【题型】解答题　【知识点】平面几何　【难度】medium
如图所示，在扇形 \(AOB\) 中，\(\angle AOB\) 为锐角，四边形 \(OMPN\) 是平行四边形，点 \(P\) 在弧 \(\widehat{AB}\) 上，点 \(M\)，\(N\) 分别在线段 \(OA\)，\(OB\) 上，\(|OP|=2\sqrt{3}\)，\(\overrightarrow{OA}\cdot\overrightarrow{OB}=6\)，记 \(\angle POB = \theta\)。

(1) 当 \(\theta = \frac{\pi}{6}\) 时，求 \(\overrightarrow{OP}\cdot\overrightarrow{NB}\)；

(2) 请写出阴影部分的面积 \(S\) 关于 \(\theta\) 的函数关系式，并求当 \(\theta\) 为何值时，\(S\) 取得最小值。
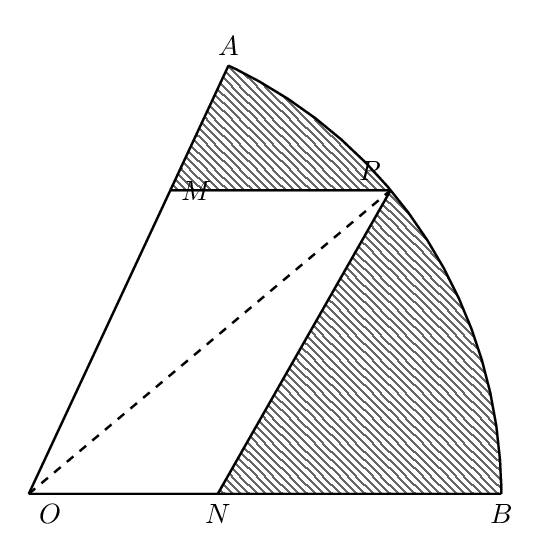
【解答】
\textbf{【答案】}
(1) \(6\sqrt{3}-6\)

(2) \(2\pi - 2\sqrt{3}\)

\noindent
\textbf{【分析】}
(1) 利用正弦定理求出 \(NO\)，再利用数量积的定义可求 \(\overrightarrow{OP}\cdot\overrightarrow{NB}\)；

(2) 利用正弦定理和面积公式求得平行四边形 \(PMON\) 面积，结合三角变换和正弦函数的性质求得它的最大值，故可得阴影部分面积的最小值。

\noindent
\textbf{【详解】}
(1) 因为 \(OP = 2\sqrt{3}\)，故 \(OA = OB = 2\sqrt{3}\)，
而 \(\overrightarrow{OA}\cdot\overrightarrow{OB} = 6\)，故 \((2\sqrt{3})^2\cos\angle AOB = 6\) 即 \(\cos\angle AOB = \frac{1}{2}\)，
而 \(\angle AOB\) 为三角形内角，故 \(\angle AOB = \frac{\pi}{3}\)，故 \(\angle PNO = \frac{2\pi}{3}\)，\(\angle NPO = \frac{\pi}{6}\)，

由正弦定理得 \(\frac{NO}{\sin\frac{\pi}{6}} = \frac{PO}{\sin\frac{2\pi}{3}}\)，故 \(NO = 2\)，\(|\overrightarrow{NB}| = 2\sqrt{3} - 2\)，

故 \(\overrightarrow{OP}\cdot\overrightarrow{NB} = 2\sqrt{3} \times (2\sqrt{3} - 2) \times \frac{\sqrt{3}}{2} = 6\sqrt{3} - 6\)。

(2) 在 \(\triangle OPN\) 中，\(\angle ONP = \frac{2\pi}{3}\)，\(\angle OPN = \frac{\pi}{3} - \theta\)，由正弦定理得 \(\frac{ON}{\sin\angle OPN} = \frac{OP}{\sin\angle ONP}\)，
即 \(\frac{ON}{\sin\left(\frac{\pi}{3} - \theta\right)} = \frac{OP}{\sin\frac{2\pi}{3}}\)，则 \(ON = 4\sin\left(\frac{\pi}{3} - \theta\right)\)，\(0 < \theta < \frac{\pi}{3}\)，

\[
\begin{aligned}
S_{\text{PMON}} &= 2S_{\triangle OPN} = OP \cdot ON \cdot \sin\theta = 8\sqrt{3}\sin\theta\sin\left(\frac{\pi}{3} - \theta\right) \\
&= 8\sqrt{3}\sin\theta\left(\frac{\sqrt{3}}{2}\cos\theta - \frac{1}{2}\sin\theta\right) = 4\sqrt{3}\left(\sqrt{3}\sin\theta\cos\theta - \sin^2\theta\right) \\
&= 4\sqrt{3}\left(\frac{\sqrt{3}}{2}\sin2\theta - \frac{1 - \cos2\theta}{2}\right) \\
&= 4\sqrt{3}\left[\sin\left(2\theta + \frac{\pi}{6}\right) - \frac{1}{2}\right],
\end{aligned}
\]
由 \(0 < \theta < \frac{\pi}{3}\)，得 \(\frac{\pi}{6} < 2\theta + \frac{\pi}{6} < \frac{5\pi}{6}\)，

故当 \(2\theta + \frac{\pi}{6} = \frac{\pi}{2}\)，即 \(\theta = \frac{\pi}{6}\) 时，\(S_{\text{PMON}}\) 取得最大值 \(2\sqrt{3}\)，

又扇形面积 \(S_{\text{扇形}} = \frac{1}{2} \times \frac{\pi}{3} \times (2\sqrt{3})^2 = 2\pi\)，

故阴影部分面积 \(S = S_{\text{扇形}} - S_{\text{PMON}}\)，当 \(S_{\text{PMON}}\) 最大时，\(S\) 最小，最小值为 \(2\pi - 2\sqrt{3}\)。